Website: macys
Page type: gifting
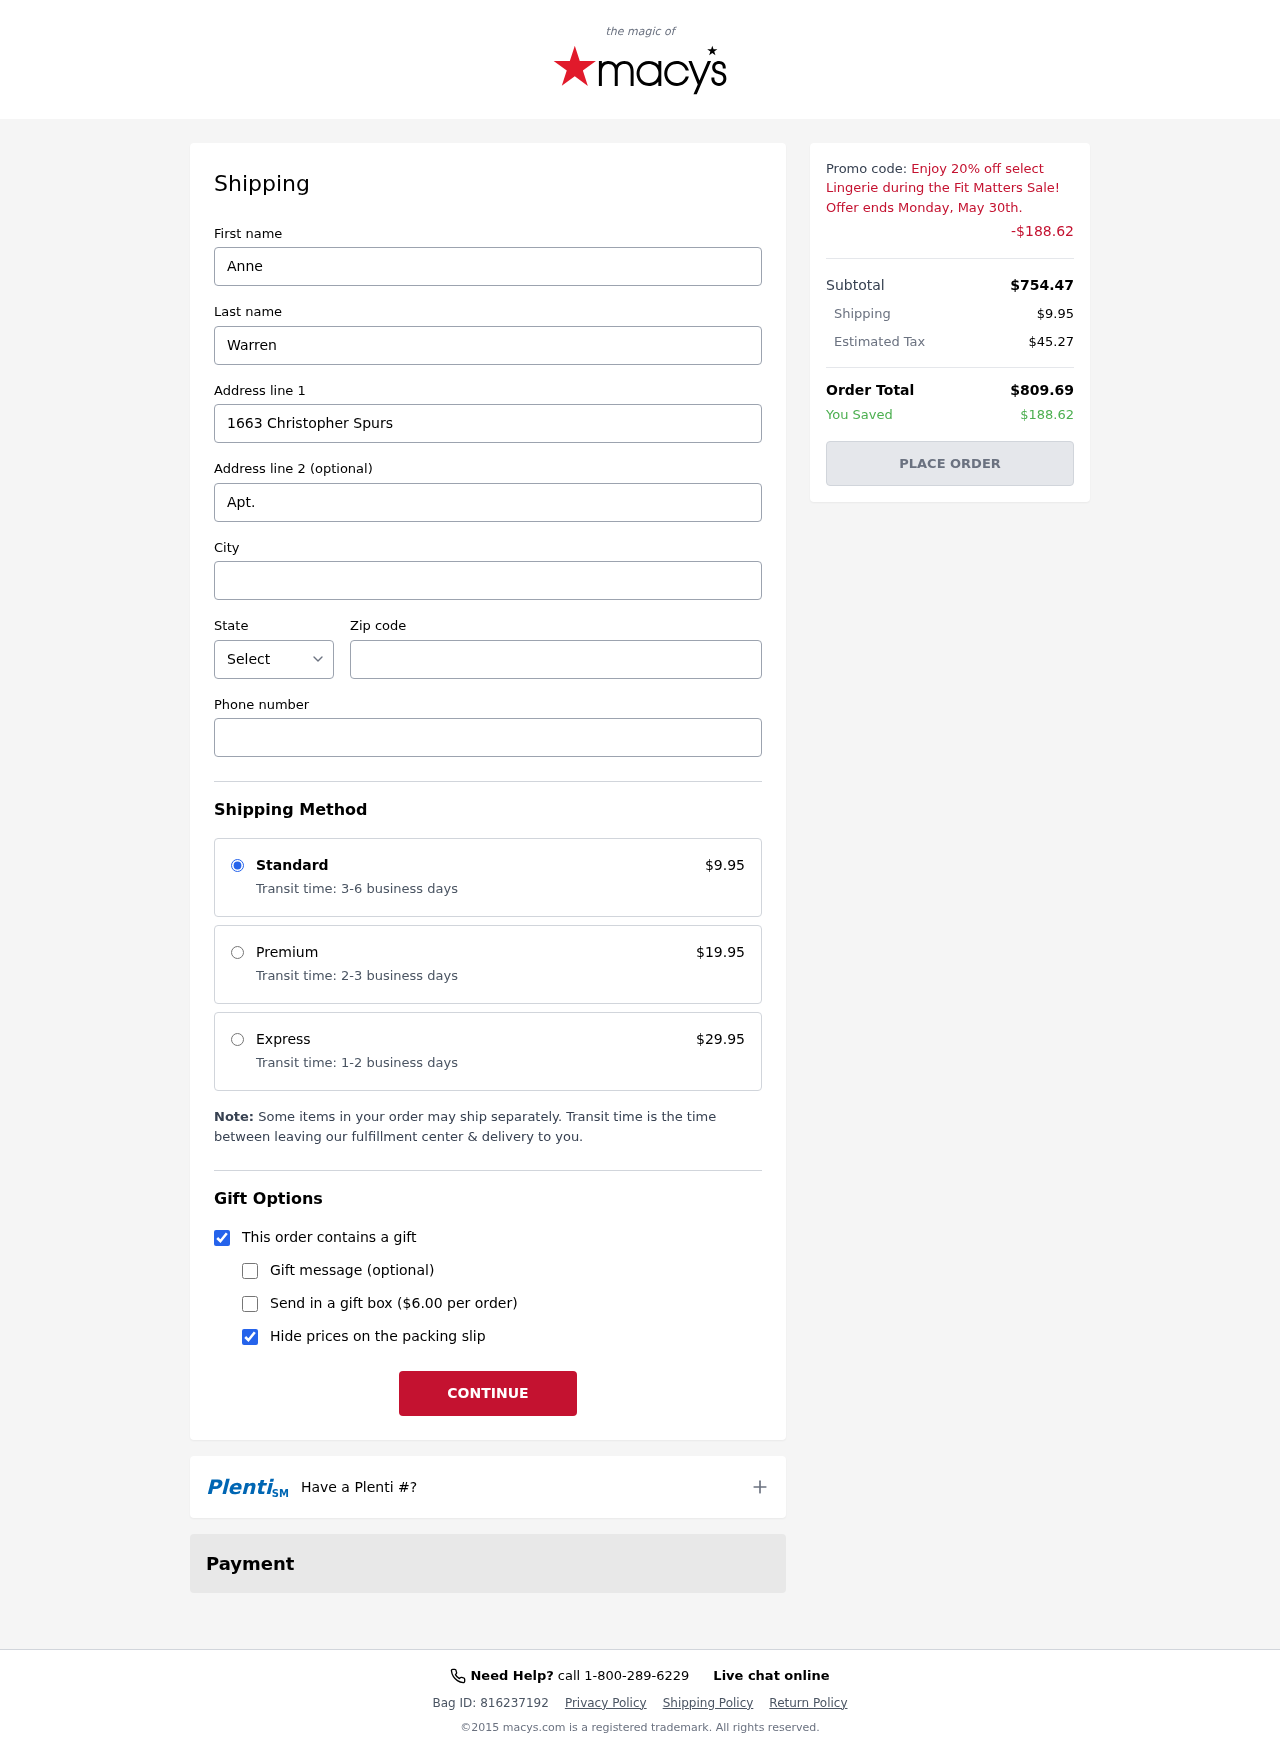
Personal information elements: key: PII_CITY
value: Allisonville
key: PII_FIRSTNAME
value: Anne
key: PII_LASTNAME
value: Warren
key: PII_PHONE
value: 4149141127
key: PII_POSTCODE
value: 43267
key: PII_STATE_ABBR
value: FL
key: PII_STREET
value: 1663 Christopher Spurs
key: PII_STREET2
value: Apt. 692
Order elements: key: ORDER_SHIPPING_COST
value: $9.95
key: ORDER_DISCOUNT
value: -$188.62
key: ORDER_SUBTOTAL
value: $754.47
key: ORDER_TAX
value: $45.27
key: ORDER_TOTAL
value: $809.69
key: ORDER_SAVINGS
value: $188.62